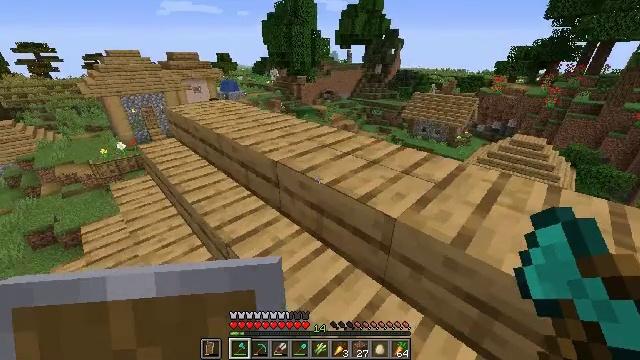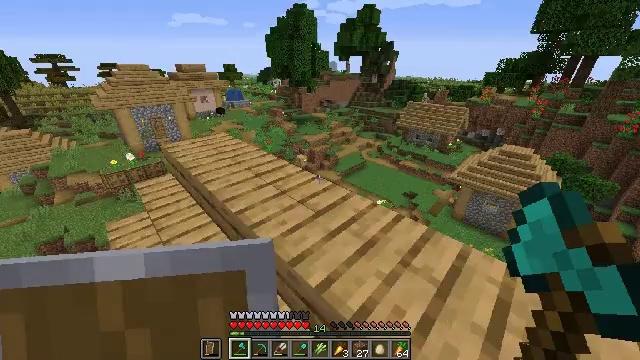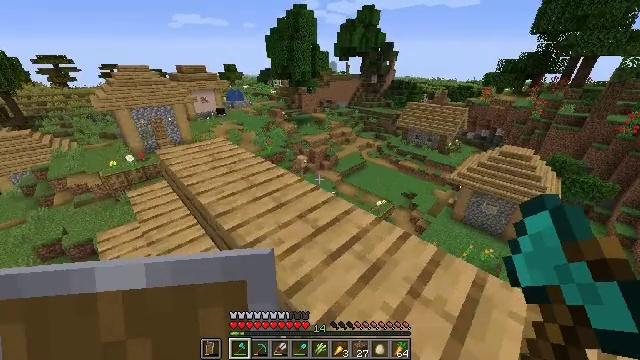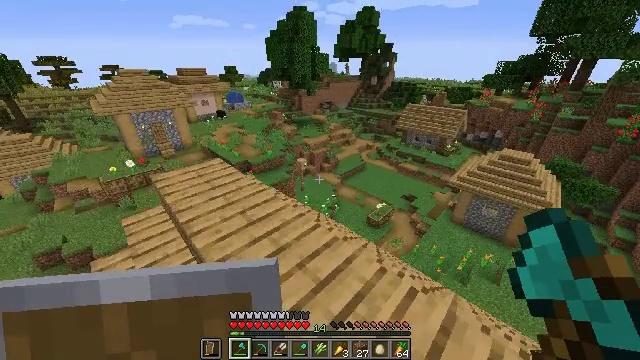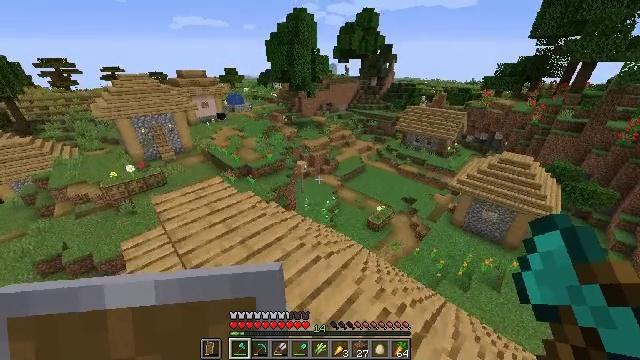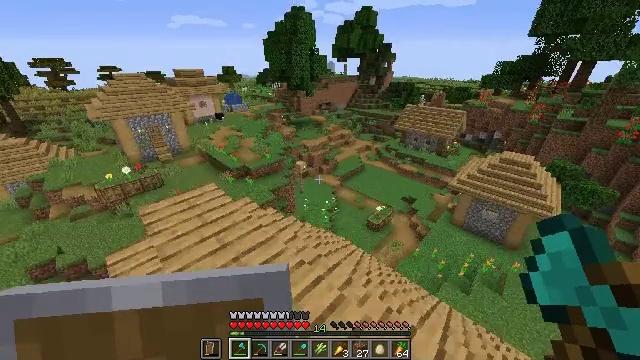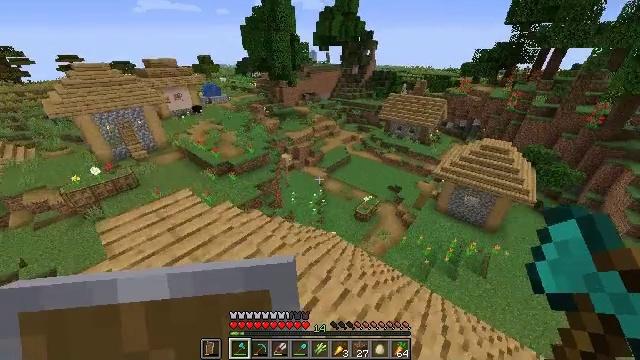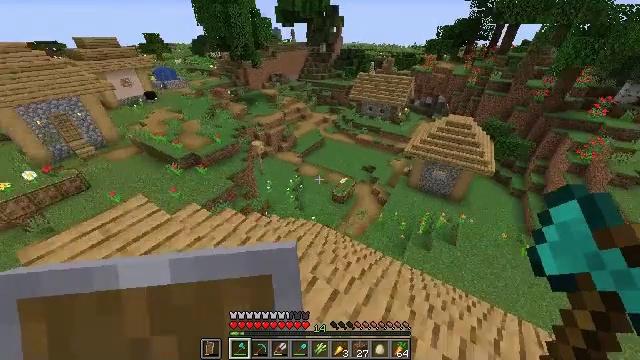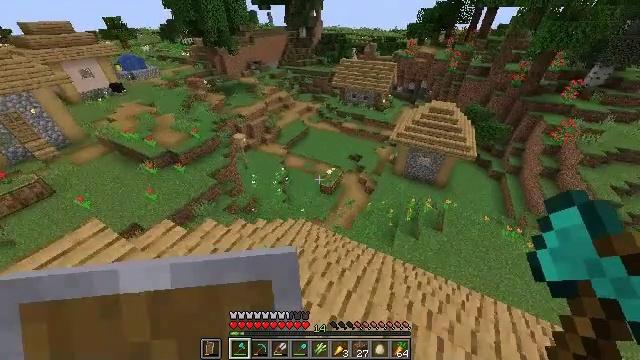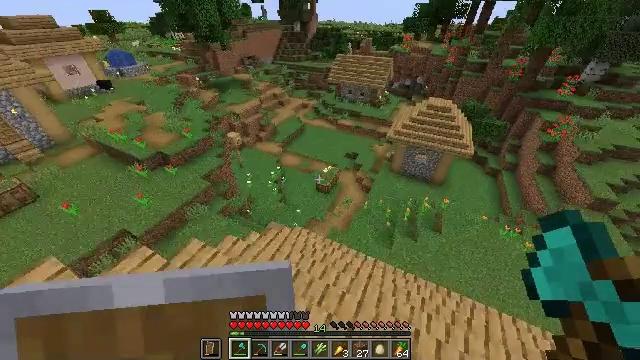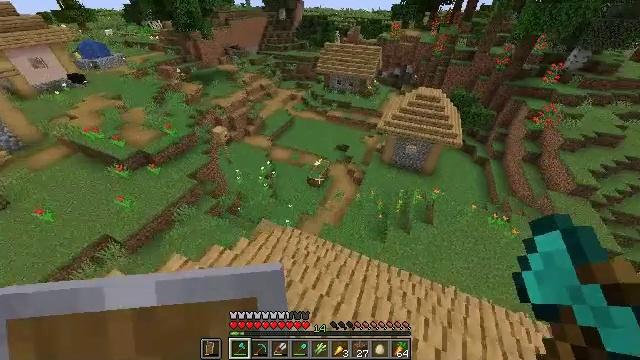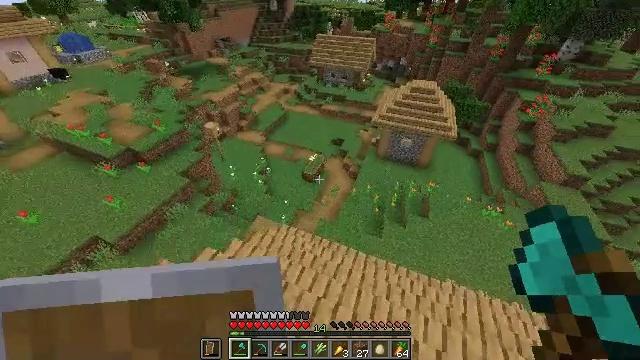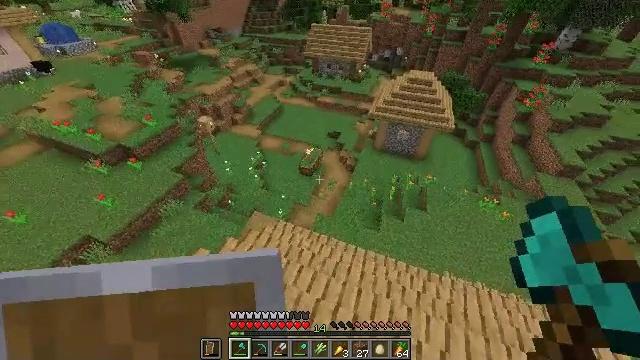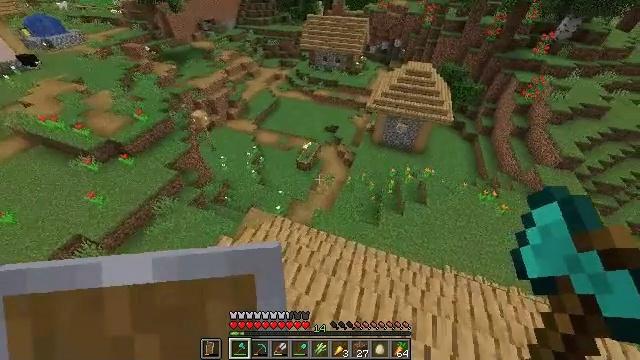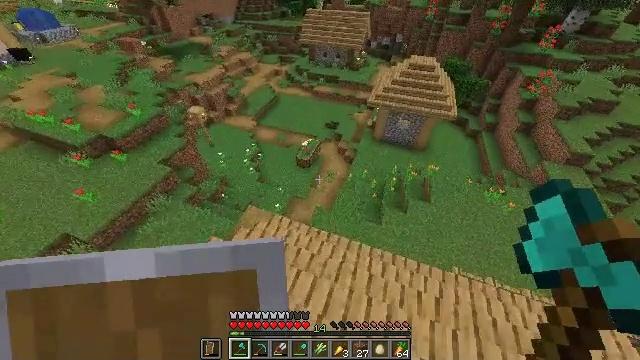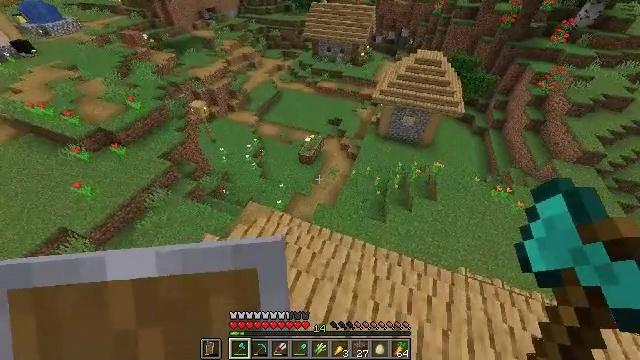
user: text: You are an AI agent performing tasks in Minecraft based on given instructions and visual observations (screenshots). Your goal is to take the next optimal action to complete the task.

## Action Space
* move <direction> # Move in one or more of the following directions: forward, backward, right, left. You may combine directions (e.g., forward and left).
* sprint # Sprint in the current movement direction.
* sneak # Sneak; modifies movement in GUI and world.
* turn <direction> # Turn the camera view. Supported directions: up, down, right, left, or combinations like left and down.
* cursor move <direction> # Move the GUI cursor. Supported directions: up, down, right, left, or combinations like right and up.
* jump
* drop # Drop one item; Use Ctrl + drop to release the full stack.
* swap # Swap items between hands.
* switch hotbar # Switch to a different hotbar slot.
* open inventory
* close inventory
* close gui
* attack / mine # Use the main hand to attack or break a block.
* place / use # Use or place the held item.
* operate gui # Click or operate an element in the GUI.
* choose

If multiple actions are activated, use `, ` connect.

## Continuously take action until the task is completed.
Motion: motion action
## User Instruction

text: Collect the rose bush for decoration.
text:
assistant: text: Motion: move forward, sprint
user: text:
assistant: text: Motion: move forward, sprint
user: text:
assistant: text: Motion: move forward, sprint
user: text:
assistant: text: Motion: move forward, sprint
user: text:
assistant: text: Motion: move forward, sprint
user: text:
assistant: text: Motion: move forward, sprint, turn right and down
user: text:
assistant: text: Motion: move forward, sprint, turn right and down
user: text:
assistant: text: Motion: move forward, sprint, turn right and down
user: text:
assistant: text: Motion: move forward, sprint, turn right
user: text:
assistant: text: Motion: move forward, sprint, turn right and down
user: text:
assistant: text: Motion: move forward, sprint, turn right and down
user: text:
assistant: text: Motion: move forward, sprint, turn right and down
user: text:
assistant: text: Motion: move forward, sprint, turn down
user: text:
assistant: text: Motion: move forward, sprint
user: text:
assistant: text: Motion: move forward, sprint
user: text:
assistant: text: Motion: move forward, sprint, turn left
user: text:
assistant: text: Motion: move forward, sprint, turn left and up
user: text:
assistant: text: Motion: move forward, sprint
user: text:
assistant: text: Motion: move forward, sprint, turn left
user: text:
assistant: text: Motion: move forward, sprint
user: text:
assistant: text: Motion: move forward, sprint
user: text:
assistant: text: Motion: move forward, sprint, turn right
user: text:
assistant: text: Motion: move forward, sprint, turn right
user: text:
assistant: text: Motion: move forward, sprint, turn right
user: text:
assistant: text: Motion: move forward, sprint, turn right and up
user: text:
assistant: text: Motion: move forward, sprint, turn right and up
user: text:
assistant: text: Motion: move forward, sprint, turn right
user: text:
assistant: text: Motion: move forward, sprint, turn right
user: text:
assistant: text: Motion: move forward, sprint, turn right, jump
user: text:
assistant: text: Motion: move forward, sprint, jump